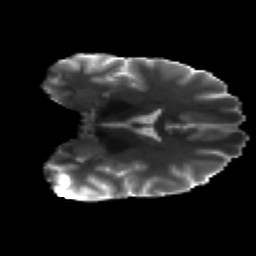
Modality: T2w
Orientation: coronal
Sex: male
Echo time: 0.114 s